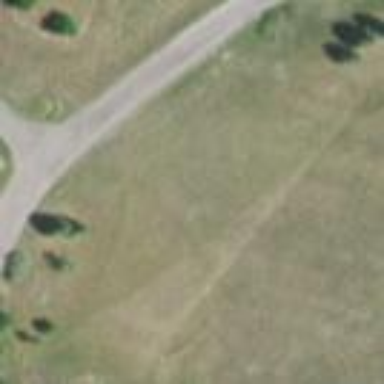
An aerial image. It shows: Grassy area designated as golf fairway.